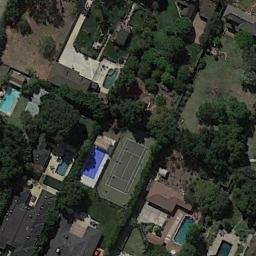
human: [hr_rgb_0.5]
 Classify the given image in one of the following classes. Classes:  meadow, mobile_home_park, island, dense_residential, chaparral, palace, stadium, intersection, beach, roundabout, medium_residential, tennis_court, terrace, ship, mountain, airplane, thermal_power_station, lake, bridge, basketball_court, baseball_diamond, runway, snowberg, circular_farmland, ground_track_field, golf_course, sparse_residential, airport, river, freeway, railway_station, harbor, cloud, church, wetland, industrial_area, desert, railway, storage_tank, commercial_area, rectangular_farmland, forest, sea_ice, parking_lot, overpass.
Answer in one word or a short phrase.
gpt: tennis_court